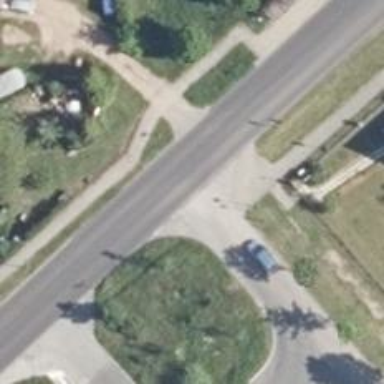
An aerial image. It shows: Road with "give way" sign.